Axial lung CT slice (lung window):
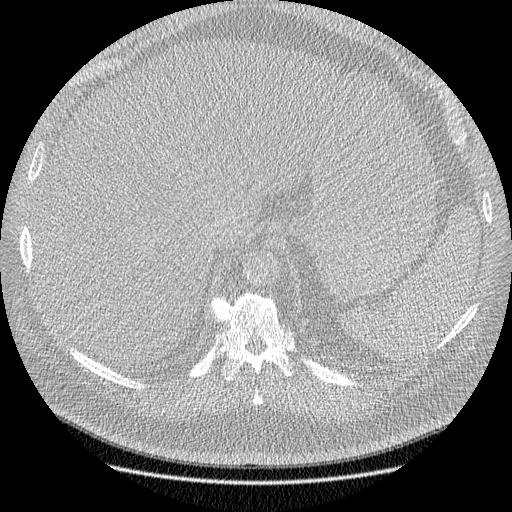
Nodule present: no